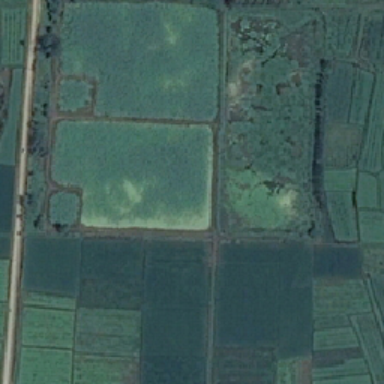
On both sides of the road there are several types of green farmland .